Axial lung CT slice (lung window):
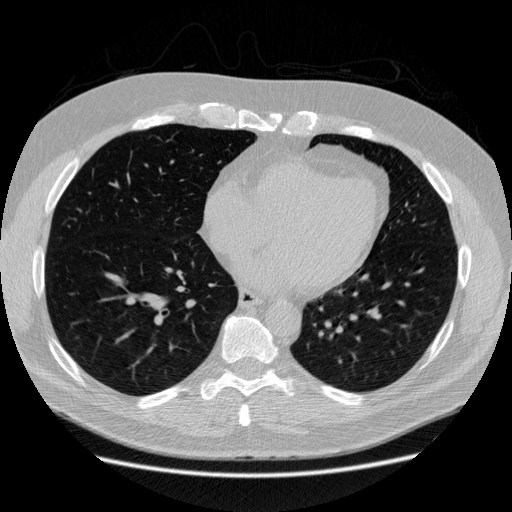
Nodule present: no